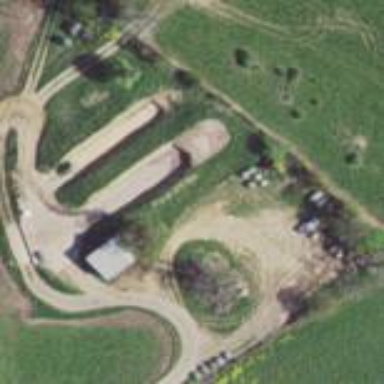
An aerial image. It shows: Farmyard area.